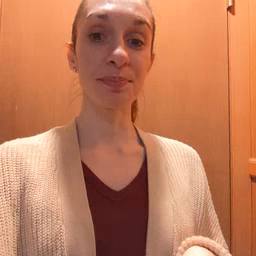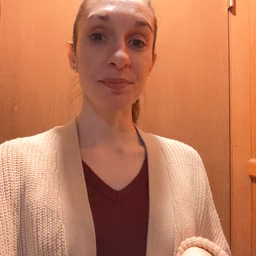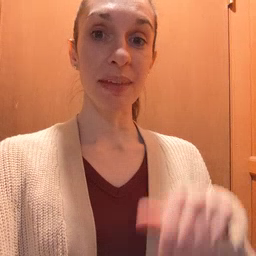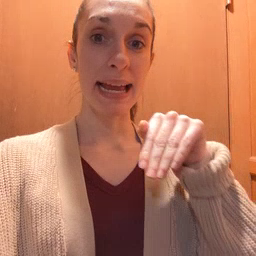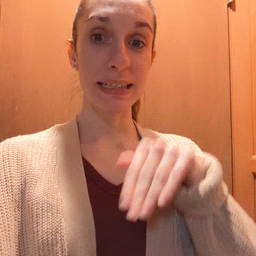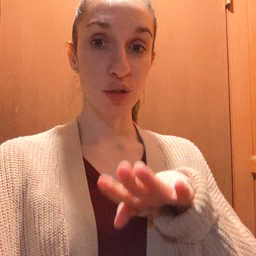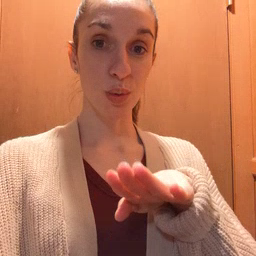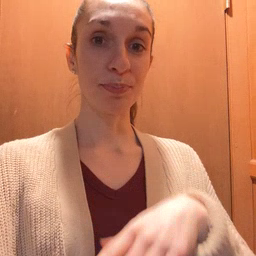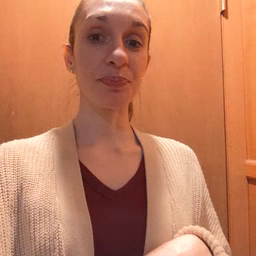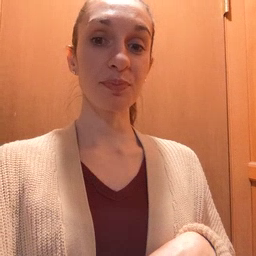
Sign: into